Question: I have all my content wrapped in a container element with a fixed width.
But I have a '<div>' that I want to "break out" of that container to span the full width of the page.
<URL>

As you can see in that example, I've got the '<div>' to break out, but since it's positioned absolutely, it doesn't affect the flow of the page...which is what I'd like it to do.
I want it to act like it's in the flow of the page, but expand the full width of the window.
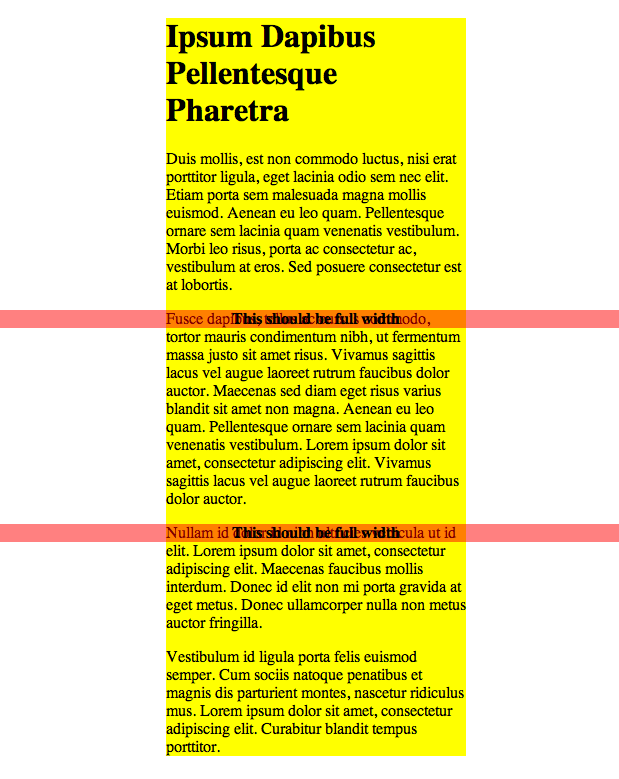
Answer: Maybe <URL>?
'''
.wrapper {
width:300px;
margin:0 auto;
background:yellow;
}
.break {
text-align:center;
font-weight:bold;
background:rgba(255,0,0, 0.5);
margin-left:-100%;
margin-right:-100%;
}
'''
'''
<div class="wrapper">
<h1>Ipsum Dapibus Pellentesque Pharetra</h1>
<p>Duis mollis, est non commodo luctus, nisi erat porttitor ligula, eget lacinia odio sem nec elit. Etiam porta sem malesuada magna mollis euismod. Aenean eu leo quam. Pellentesque ornare sem lacinia quam venenatis vestibulum. Morbi leo risus, porta ac consectetur ac, vestibulum at eros. Sed posuere consectetur est at lobortis.</p>
<div class="break">This should be full width</div>
<p>Fusce dapibus, tellus ac cursus commodo, tortor mauris condimentum nibh, ut fermentum massa justo sit amet risus. Vivamus sagittis lacus vel augue laoreet rutrum faucibus dolor auctor. Maecenas sed diam eget risus varius blandit sit amet non magna. Aenean eu leo quam. Pellentesque ornare sem lacinia quam venenatis vestibulum. Lorem ipsum dolor sit amet, consectetur adipiscing elit. Vivamus sagittis lacus vel augue laoreet rutrum faucibus dolor auctor.</p>
<div class="break">This should be full width</div>
<p>Nullam id dolor id nibh ultricies vehicula ut id elit. Lorem ipsum dolor sit amet, consectetur adipiscing elit. Maecenas faucibus mollis interdum. Donec id elit non mi porta gravida at eget metus. Donec ullamcorper nulla non metus auctor fringilla.</p>
<p>Vestibulum id ligula porta felis euismod semper. Cum sociis natoque penatibus et magnis dis parturient montes, nascetur ridiculus mus. Lorem ipsum dolor sit amet, consectetur adipiscing elit. Curabitur blandit tempus porttitor.</p>
</div>
'''